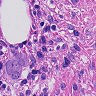
Metastatic tissue present: yes